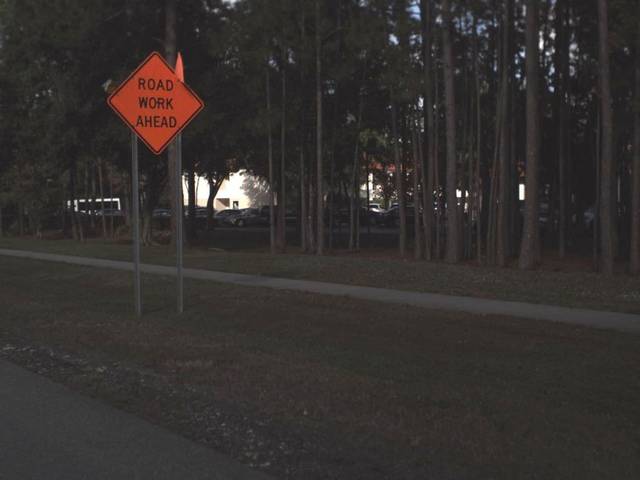
Region: United States
Coordinates: 29.201, -81.087